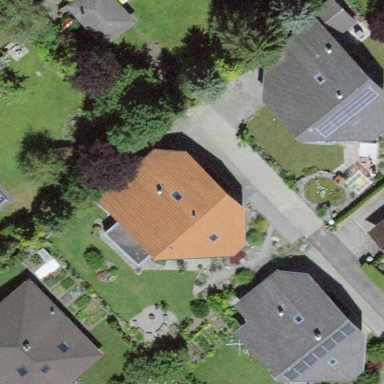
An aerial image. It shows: Residential building.